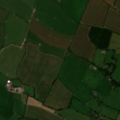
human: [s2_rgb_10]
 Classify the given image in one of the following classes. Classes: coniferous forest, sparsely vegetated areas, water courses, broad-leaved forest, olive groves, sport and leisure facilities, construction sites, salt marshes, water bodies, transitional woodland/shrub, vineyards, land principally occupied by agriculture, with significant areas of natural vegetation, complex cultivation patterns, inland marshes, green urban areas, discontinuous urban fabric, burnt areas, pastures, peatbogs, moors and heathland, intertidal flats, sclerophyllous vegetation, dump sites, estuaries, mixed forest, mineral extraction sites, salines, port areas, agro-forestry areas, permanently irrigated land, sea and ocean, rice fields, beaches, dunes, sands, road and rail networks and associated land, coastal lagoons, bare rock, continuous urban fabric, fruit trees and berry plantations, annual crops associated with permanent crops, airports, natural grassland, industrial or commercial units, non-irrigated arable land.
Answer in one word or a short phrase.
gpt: non-irrigated arable land, pastures